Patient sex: M
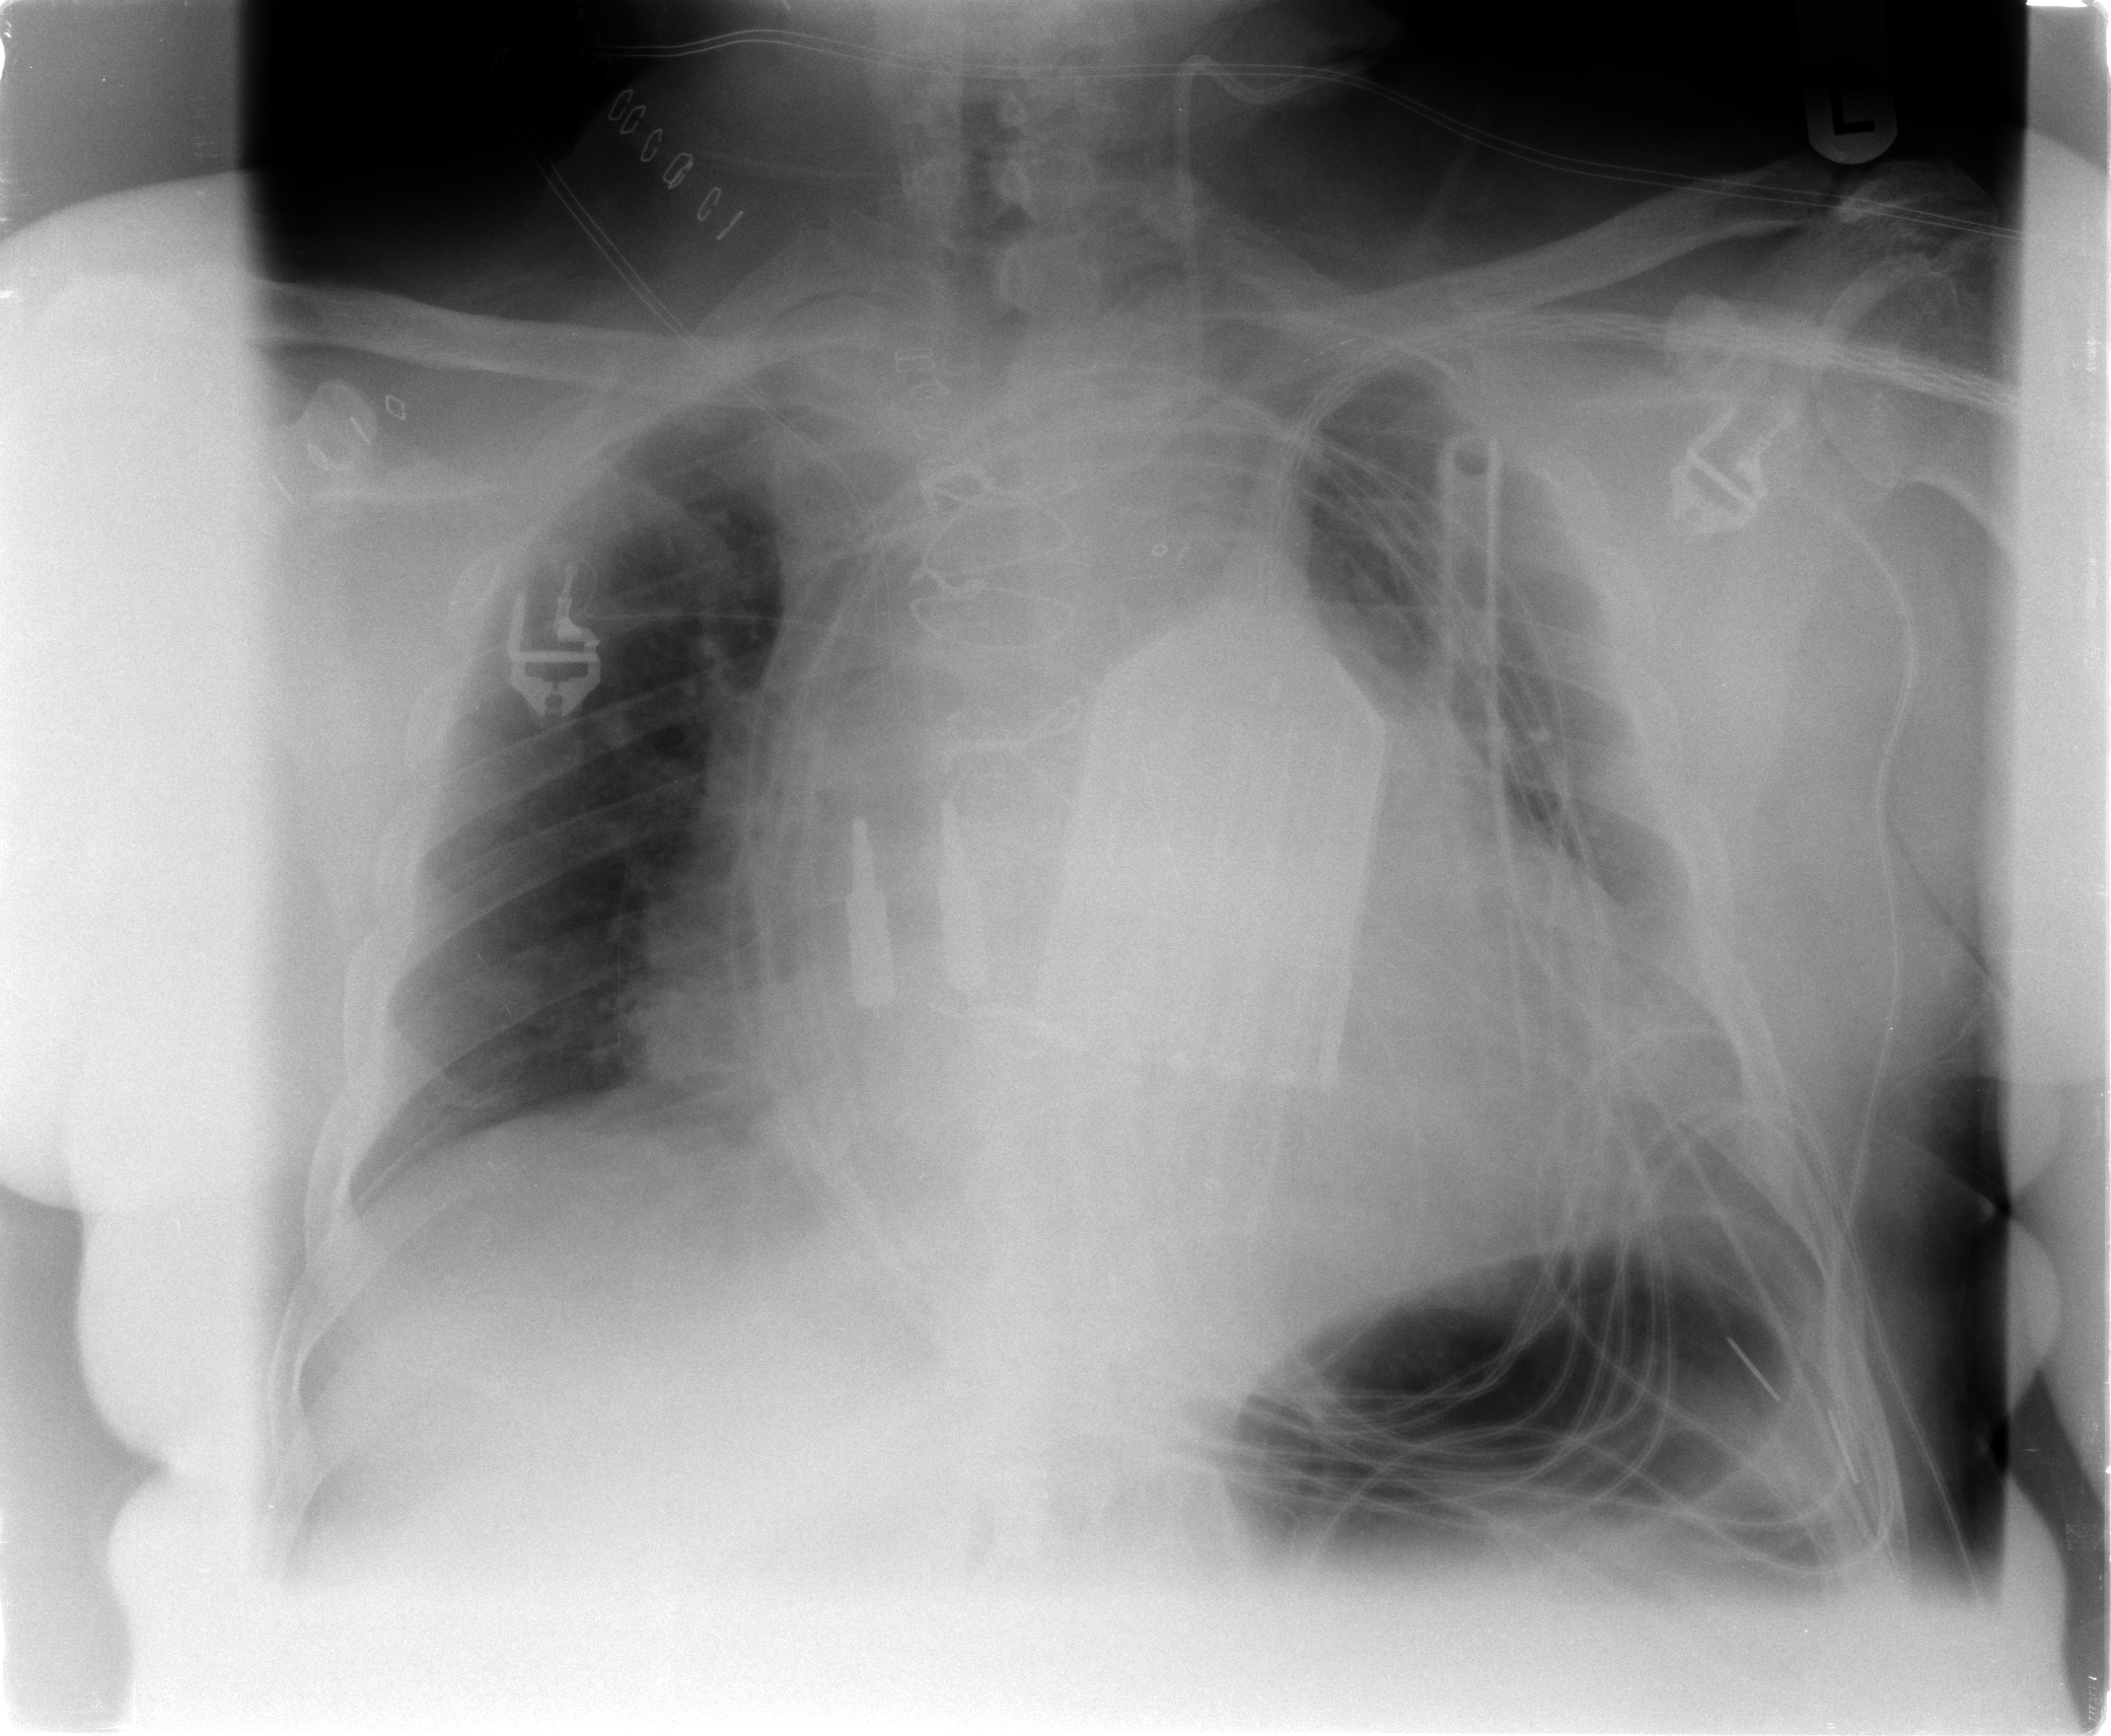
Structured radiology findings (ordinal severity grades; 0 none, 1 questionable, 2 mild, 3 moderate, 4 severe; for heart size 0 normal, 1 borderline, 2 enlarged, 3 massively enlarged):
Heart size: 2
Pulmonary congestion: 0
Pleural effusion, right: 0
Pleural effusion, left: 0
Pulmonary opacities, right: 0
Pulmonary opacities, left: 0
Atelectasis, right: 0
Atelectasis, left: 2